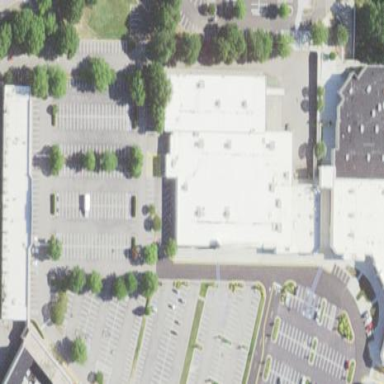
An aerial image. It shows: Commercial building.